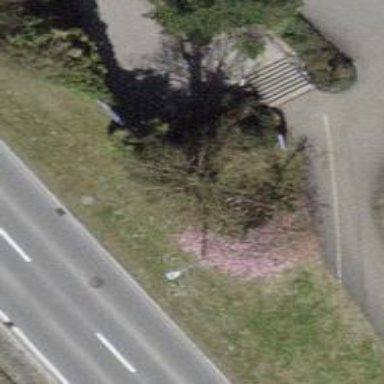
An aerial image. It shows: Asphalt footway that goes through tunnel.